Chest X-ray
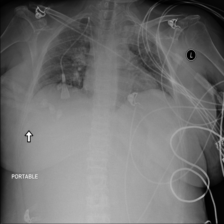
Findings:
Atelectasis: negative
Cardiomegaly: negative
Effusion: negative
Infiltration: negative
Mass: negative
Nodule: negative
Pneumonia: negative
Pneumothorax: negative
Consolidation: negative
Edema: negative
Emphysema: negative
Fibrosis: negative
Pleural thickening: negative
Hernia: negative